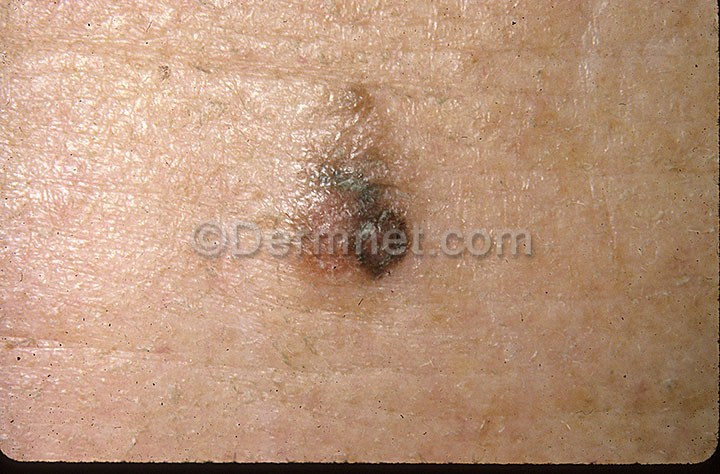
Disease: Melanoma Skin Cancer Nevi and Moles